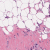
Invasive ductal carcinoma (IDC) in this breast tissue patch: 1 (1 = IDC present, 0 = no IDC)